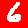
Digit: 6